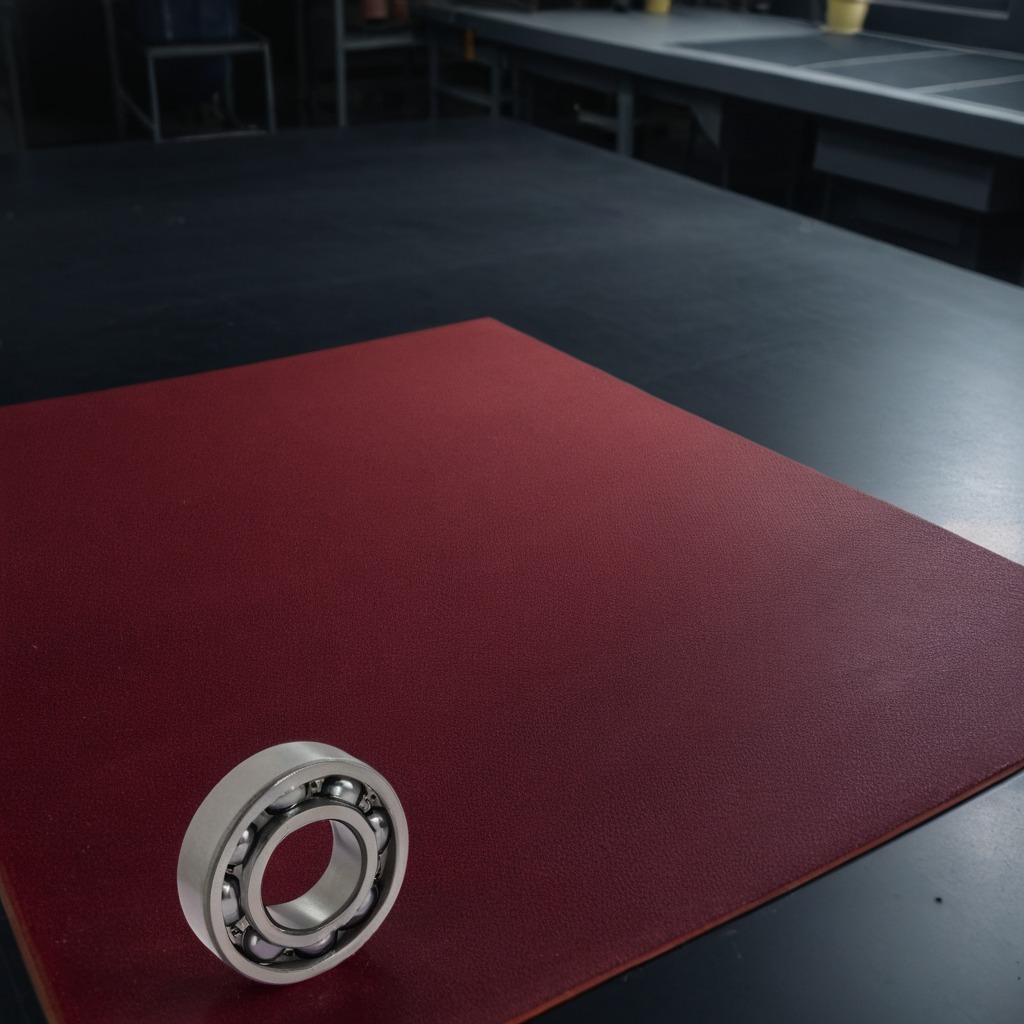
A metal ball bearing is lying on the clean granite tabletop.